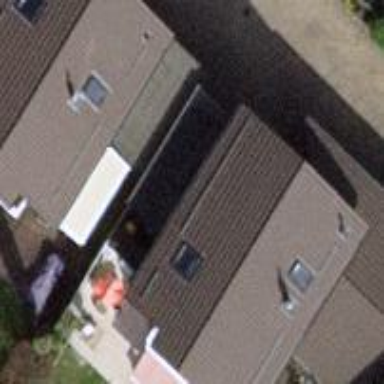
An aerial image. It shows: View of roof of building.